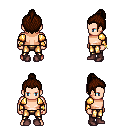
a pixel art fantasy rpg character, male body template, human, light skin, gold arm armor, gold greaves, brown short topknot hairstyle, bracelets, maroon shoes, four views (front, back, left, right), 2x2 character sprite sheet, small pixel art, hard edges, no anti-aliasing